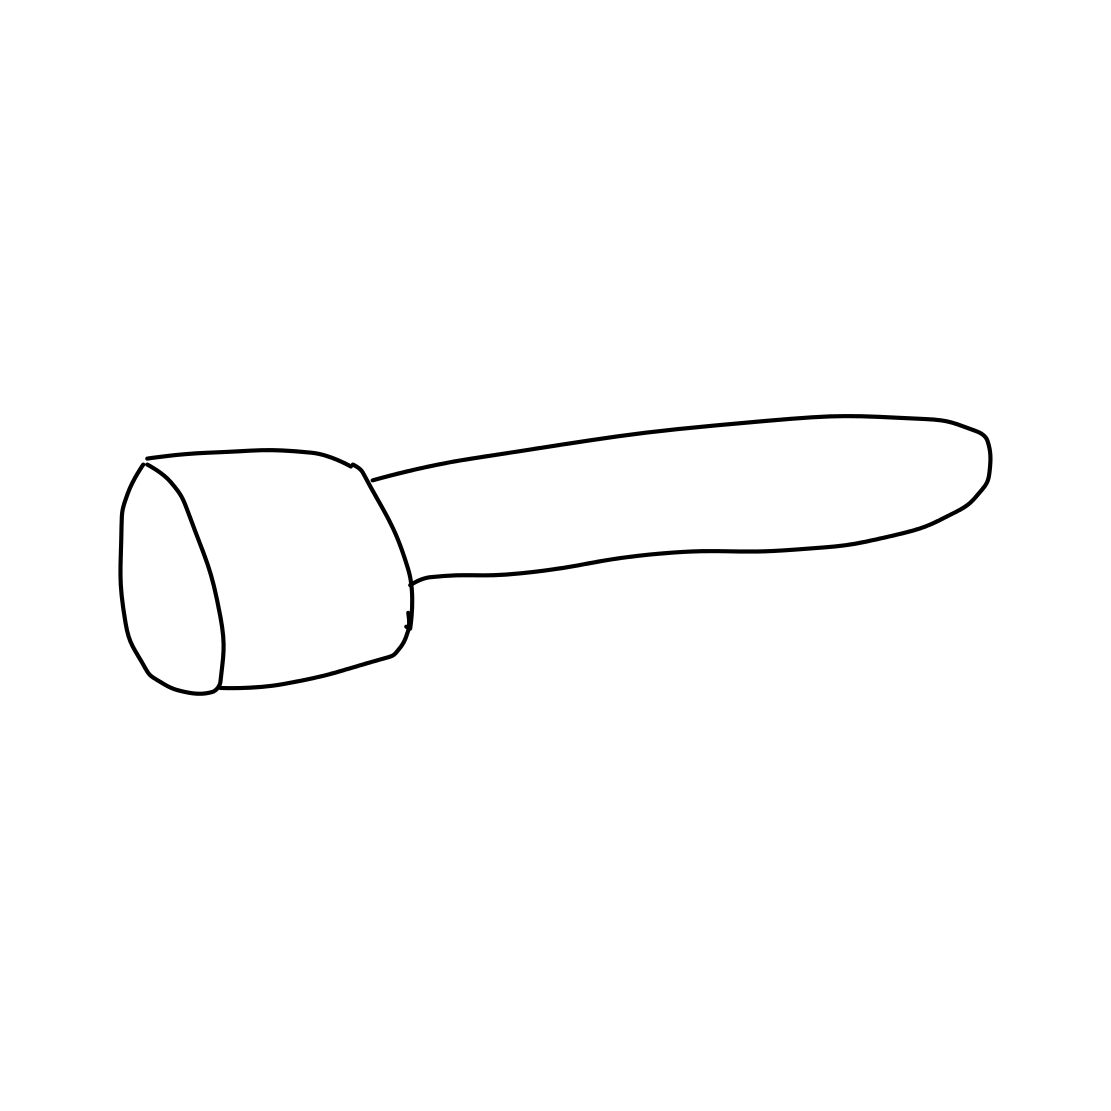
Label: flashlight